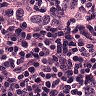
Metastatic tissue present: yes